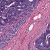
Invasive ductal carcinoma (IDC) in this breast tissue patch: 0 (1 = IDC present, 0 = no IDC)